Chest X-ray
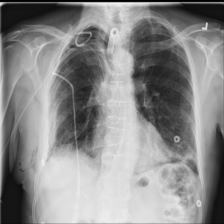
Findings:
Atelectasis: negative
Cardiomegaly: negative
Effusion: negative
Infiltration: negative
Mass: negative
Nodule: negative
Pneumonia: negative
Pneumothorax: negative
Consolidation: negative
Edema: negative
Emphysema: positive
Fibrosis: negative
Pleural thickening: negative
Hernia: negative